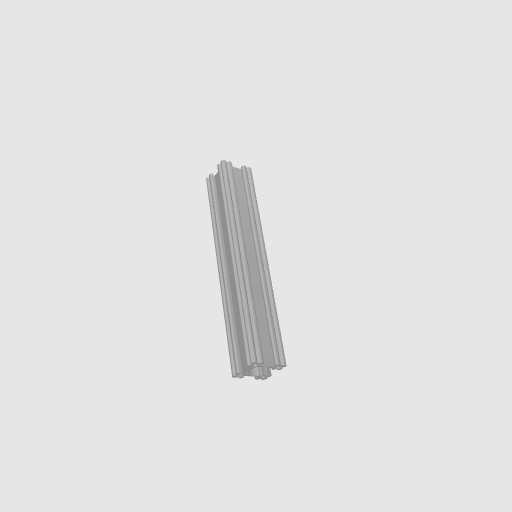
Part: OpenGoRAIL144